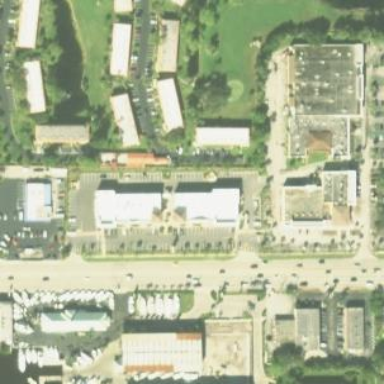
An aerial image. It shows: Retail area.